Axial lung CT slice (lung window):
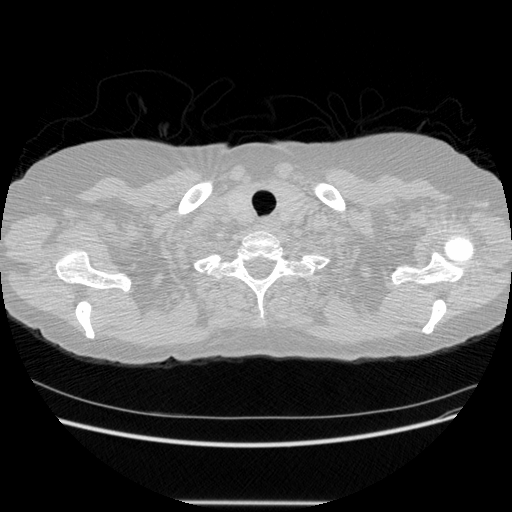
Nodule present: no